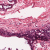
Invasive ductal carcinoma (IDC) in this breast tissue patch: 0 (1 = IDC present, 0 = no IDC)